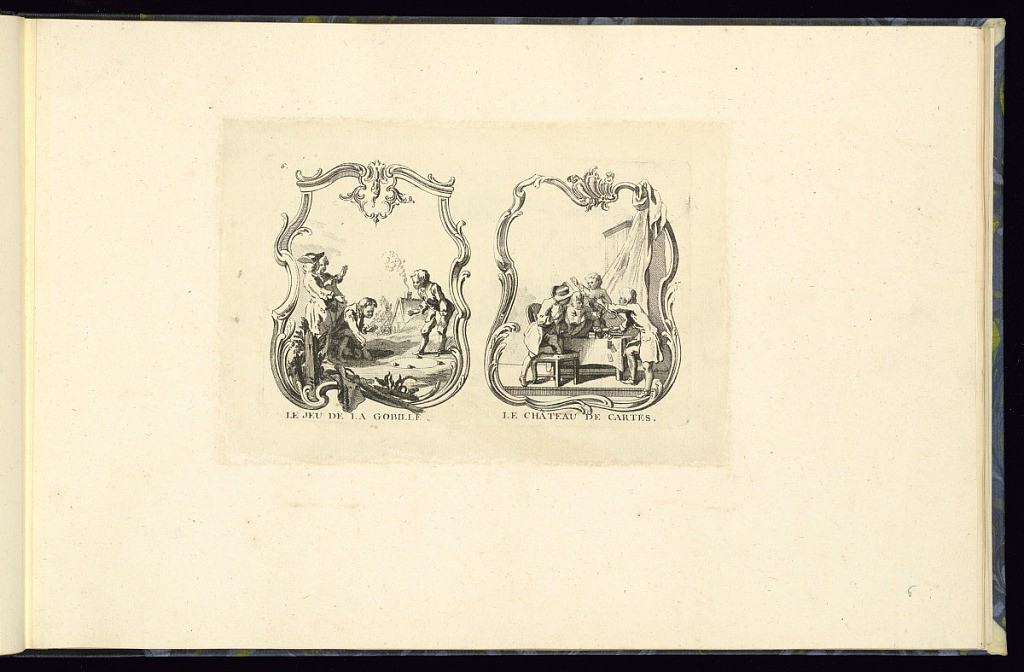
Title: LE JEU DE LA GOBILLE / LE CHÂTEAU DE CARTES
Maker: Jacques Bacheley, French, 1712 – 1781
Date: mid- 18th century
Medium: etching on paper
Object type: Print
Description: Plate from a series of twelve scenes of children playing, framed within decorative rococo cartouches, two per plate, side-by-side. The left- hand scene shows a group of boys playing with balls within a landscape with a house in the background. The right-hand scene shows a group of boys around a table, building a house of cards within an interior. The titles are lettered below each cartouche and the plate is numbered.